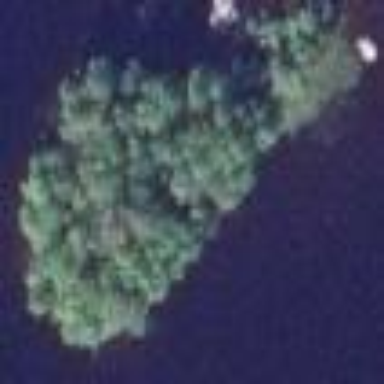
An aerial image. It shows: Islet.